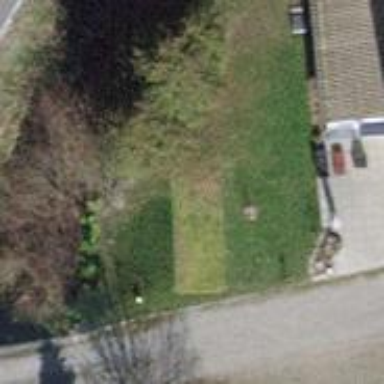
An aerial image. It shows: Deciduous broadleaved tree in garden.